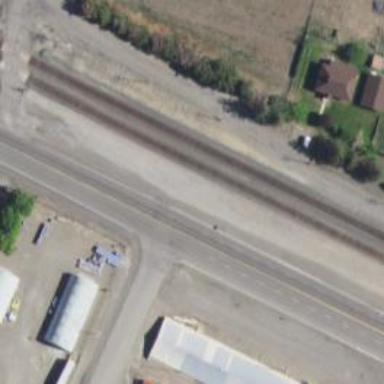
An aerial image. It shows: Primary highway.